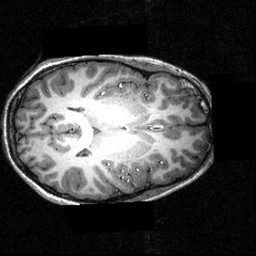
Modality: T1w
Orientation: axial
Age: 16
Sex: female
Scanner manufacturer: siemens
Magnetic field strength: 3.951 T
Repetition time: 1.5 s
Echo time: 0.00335 s